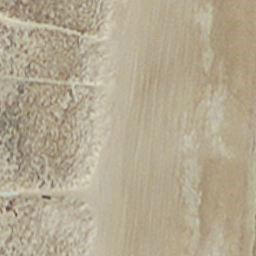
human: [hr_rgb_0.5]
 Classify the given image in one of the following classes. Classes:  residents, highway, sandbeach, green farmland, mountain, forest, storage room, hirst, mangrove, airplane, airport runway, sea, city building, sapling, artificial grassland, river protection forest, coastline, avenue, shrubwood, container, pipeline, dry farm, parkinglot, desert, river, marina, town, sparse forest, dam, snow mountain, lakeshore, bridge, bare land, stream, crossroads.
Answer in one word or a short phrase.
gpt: sandbeach